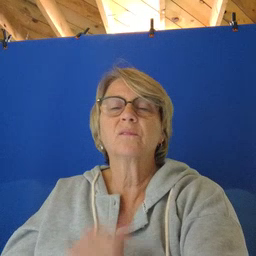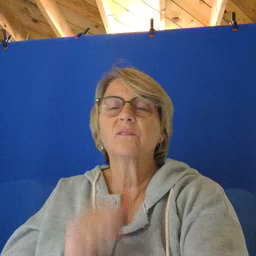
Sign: tongue